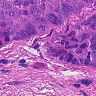
Metastatic tissue present: yes